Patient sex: M
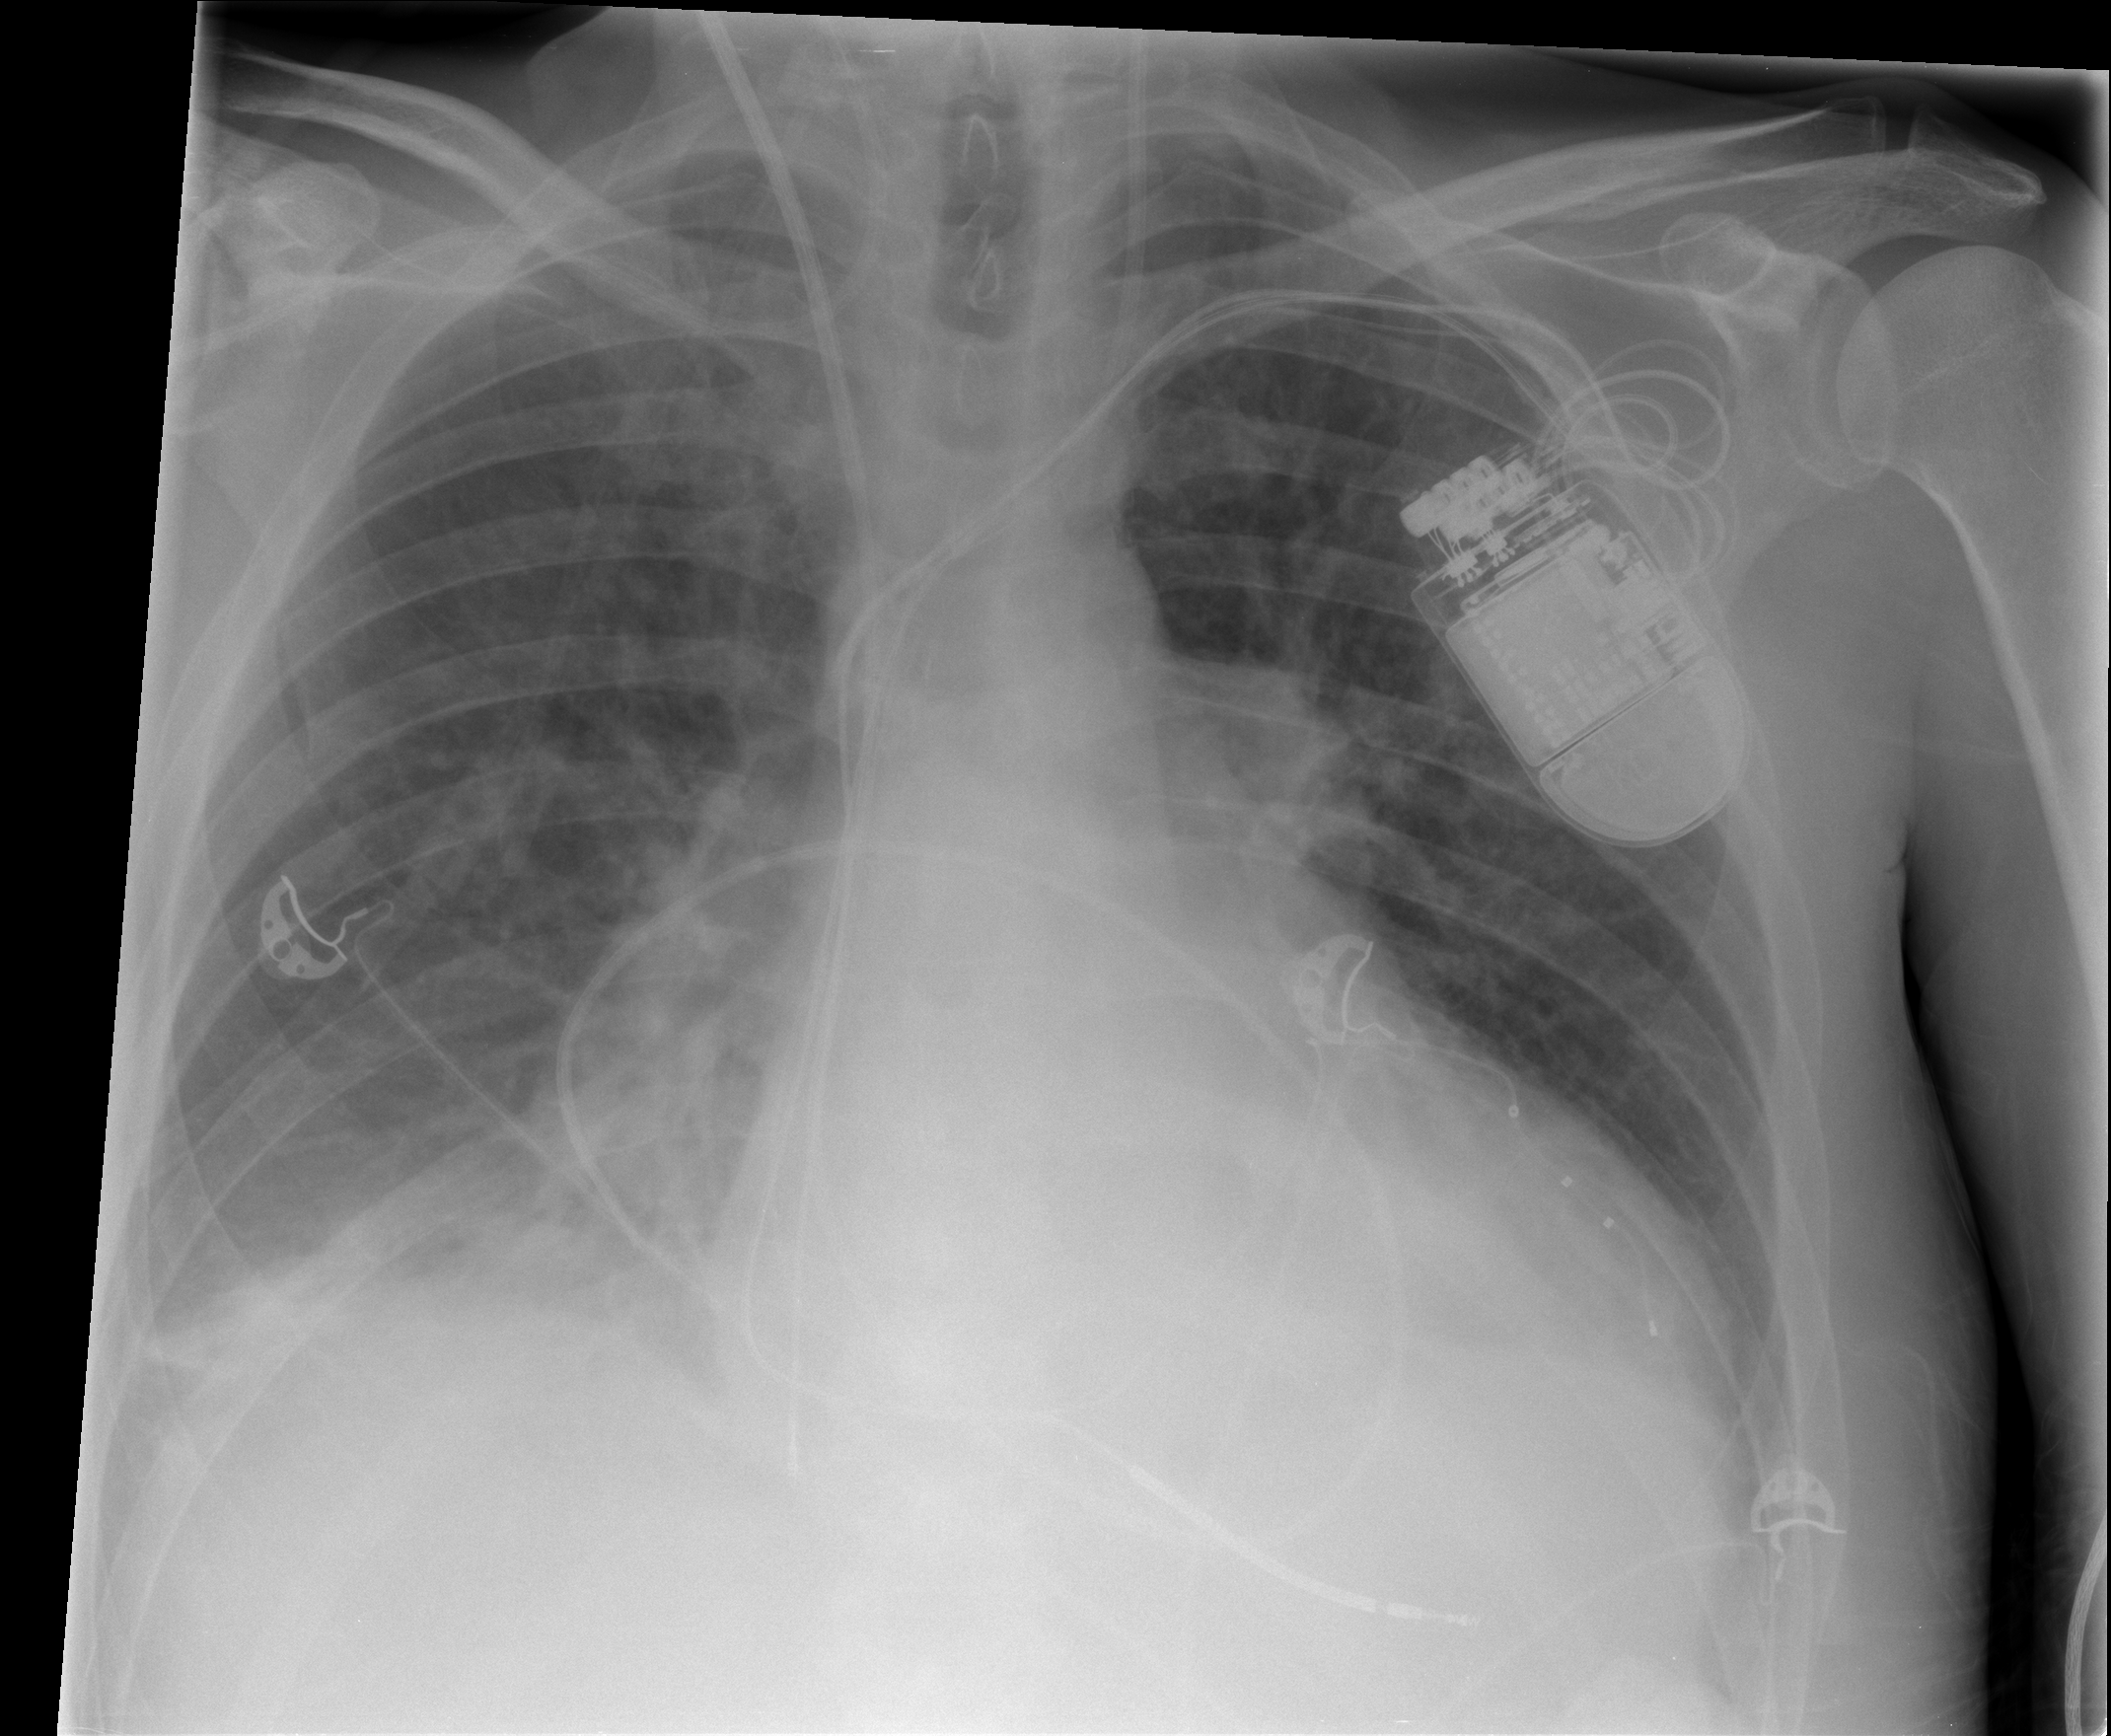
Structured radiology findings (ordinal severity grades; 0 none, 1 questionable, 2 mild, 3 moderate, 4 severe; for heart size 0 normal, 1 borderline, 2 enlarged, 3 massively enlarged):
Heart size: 2
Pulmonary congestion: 0
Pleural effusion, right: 2
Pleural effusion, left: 2
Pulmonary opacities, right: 2
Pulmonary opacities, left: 0
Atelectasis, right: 2
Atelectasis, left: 0